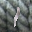
Label: 1